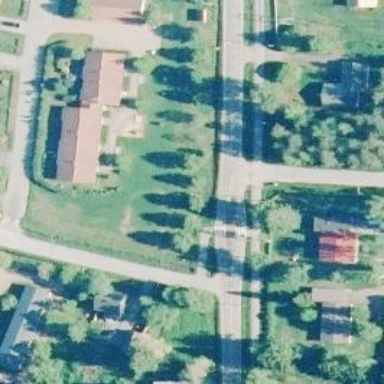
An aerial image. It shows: Cycleway.